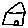
Label: house